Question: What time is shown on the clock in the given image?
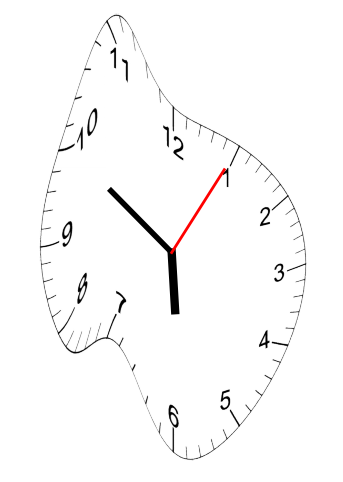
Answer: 05:50:05